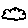
Label: cloud